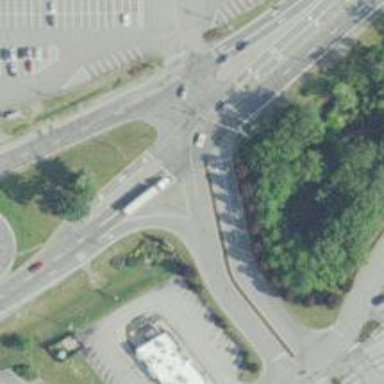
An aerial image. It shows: Asphalt road with secondary link designation.